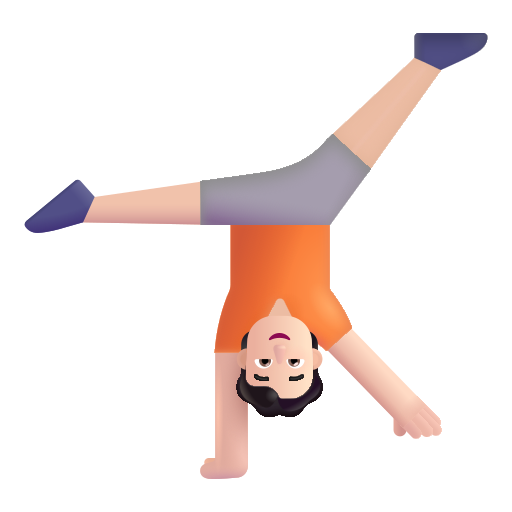
person cartwheeling color light